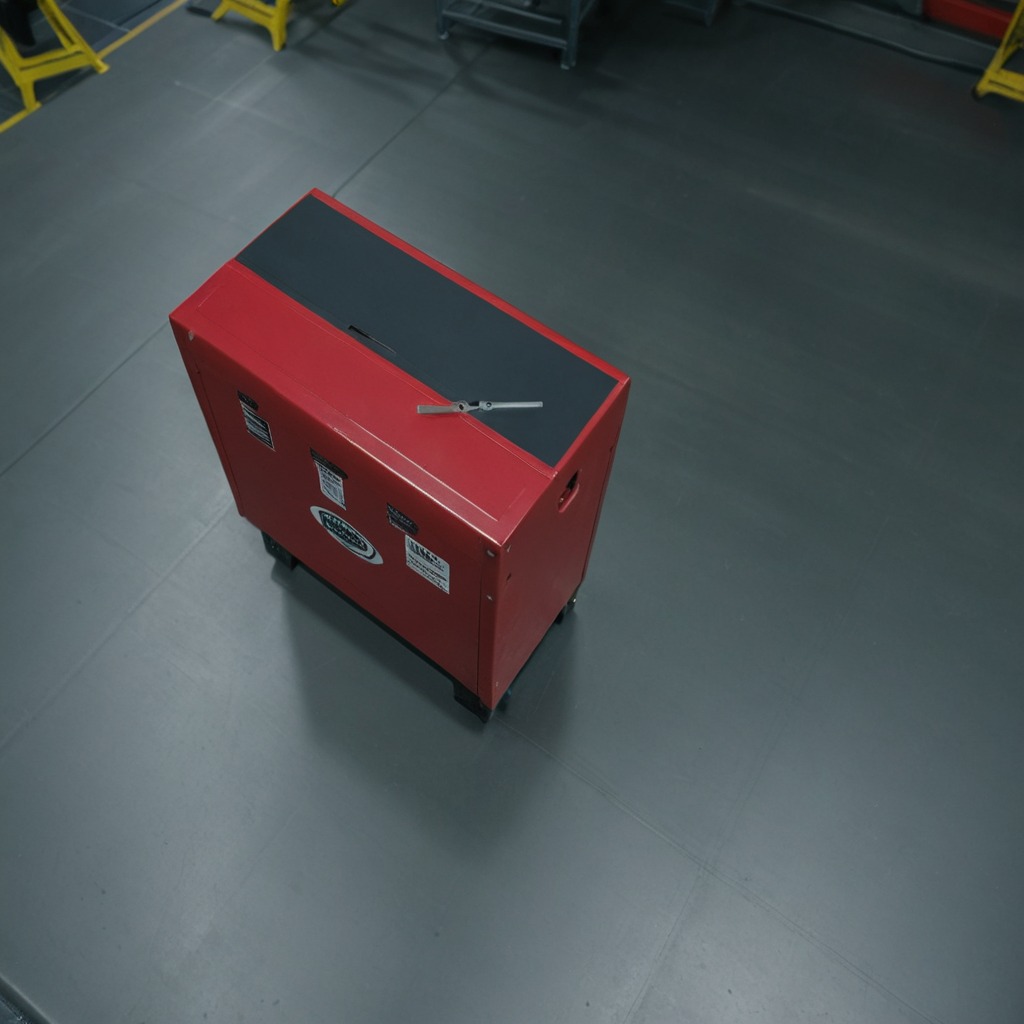
A metal saw is lying on the toolbox surface in the airplane hangar workshop.